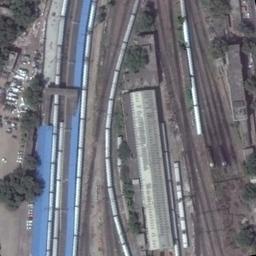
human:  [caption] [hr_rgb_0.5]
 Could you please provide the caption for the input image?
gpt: There is a railway station in the suburbs .

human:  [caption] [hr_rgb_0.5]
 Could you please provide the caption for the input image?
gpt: There are many buildings of different shapes beside the railway station .

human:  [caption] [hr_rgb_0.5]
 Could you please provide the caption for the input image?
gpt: The railway station is on the bare land next to some trees .

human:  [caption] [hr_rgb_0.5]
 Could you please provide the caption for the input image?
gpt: The railway station has some railways and trains and a white building is between the railways .

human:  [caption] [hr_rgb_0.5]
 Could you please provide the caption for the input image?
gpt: There are some white trains beside the railway station .